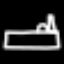
Label: bed